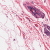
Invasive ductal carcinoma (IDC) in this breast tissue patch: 0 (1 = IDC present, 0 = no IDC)